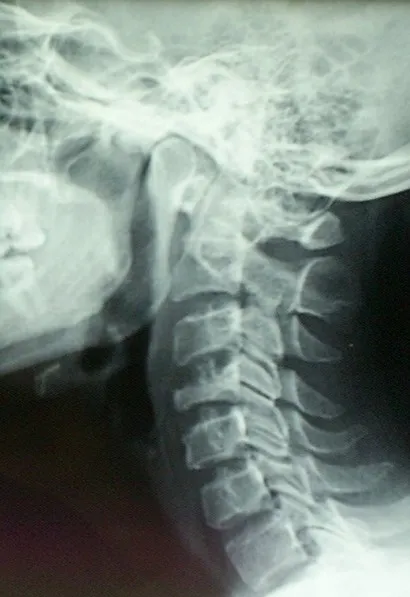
standard radiography showed osteolysis with compression of the vertebral body of C4.
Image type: radiology (x_ray)